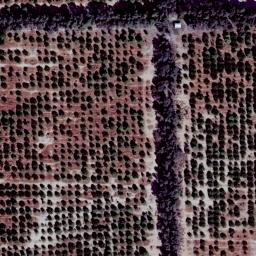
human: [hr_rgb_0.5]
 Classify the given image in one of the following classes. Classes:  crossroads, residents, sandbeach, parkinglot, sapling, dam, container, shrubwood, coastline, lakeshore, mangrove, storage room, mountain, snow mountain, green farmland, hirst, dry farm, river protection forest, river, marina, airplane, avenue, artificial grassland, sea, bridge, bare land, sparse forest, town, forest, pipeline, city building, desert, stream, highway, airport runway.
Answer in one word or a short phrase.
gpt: dry farm